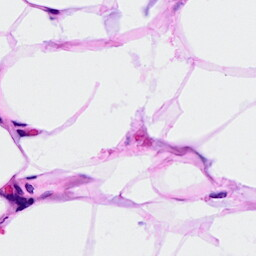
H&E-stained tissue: Breast